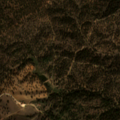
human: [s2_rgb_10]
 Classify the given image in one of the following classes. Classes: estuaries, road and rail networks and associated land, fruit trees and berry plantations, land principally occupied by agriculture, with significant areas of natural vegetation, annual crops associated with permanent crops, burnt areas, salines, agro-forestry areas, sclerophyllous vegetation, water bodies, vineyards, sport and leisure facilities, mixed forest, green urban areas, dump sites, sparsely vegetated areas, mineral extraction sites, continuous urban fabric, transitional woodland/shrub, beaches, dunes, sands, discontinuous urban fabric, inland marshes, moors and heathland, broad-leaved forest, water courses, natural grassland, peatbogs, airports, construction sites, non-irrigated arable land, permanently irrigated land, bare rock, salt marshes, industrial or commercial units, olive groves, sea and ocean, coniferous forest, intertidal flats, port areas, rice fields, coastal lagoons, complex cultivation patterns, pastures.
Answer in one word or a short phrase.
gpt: agro-forestry areas, broad-leaved forest